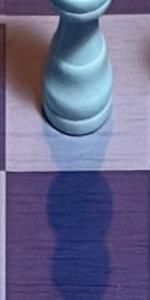
Label: Empty